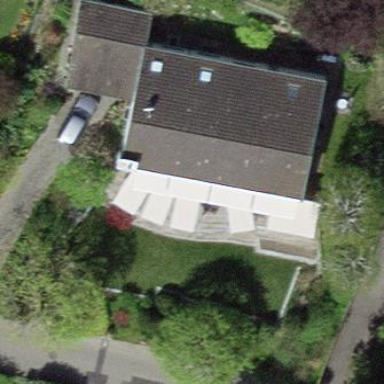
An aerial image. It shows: Simple house.